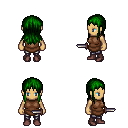
a pixel art fantasy rpg character, female body template, human, tanned skin, brown tunic, metal pants, green unkempt hairstyle, maroon shoes, dagger, four views (front, back, left, right), 2x2 character sprite sheet, small pixel art, hard edges, no anti-aliasing